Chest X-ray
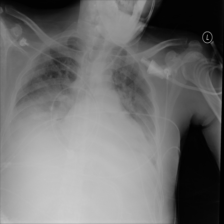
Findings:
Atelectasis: positive
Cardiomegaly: negative
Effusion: negative
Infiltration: positive
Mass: negative
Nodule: negative
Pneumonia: negative
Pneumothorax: negative
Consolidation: positive
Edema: negative
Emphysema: negative
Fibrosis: negative
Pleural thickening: negative
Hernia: negative